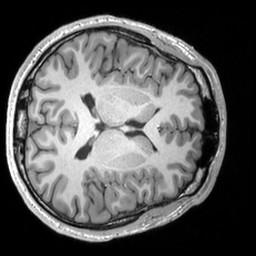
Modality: T1w
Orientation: axial
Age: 22
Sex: male
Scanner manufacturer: siemens
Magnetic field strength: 3 T
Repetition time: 2.53 s
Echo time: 0.00298 s